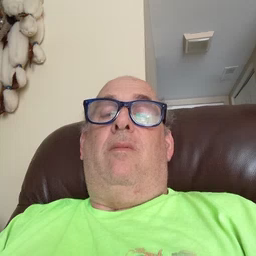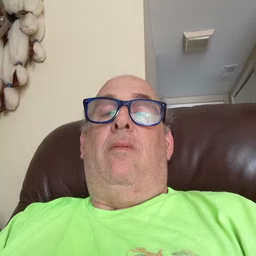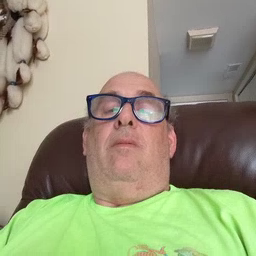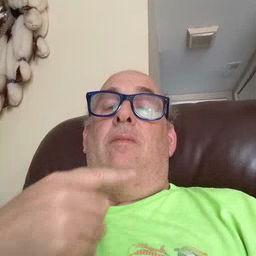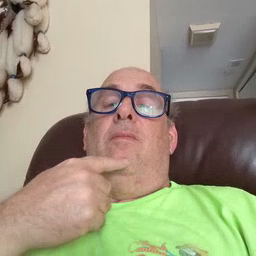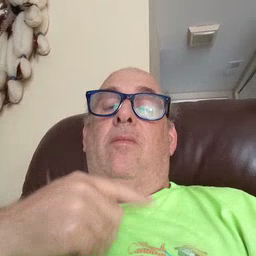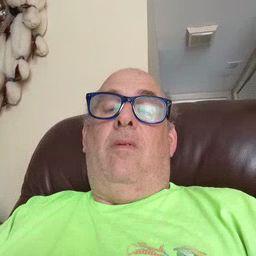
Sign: chin